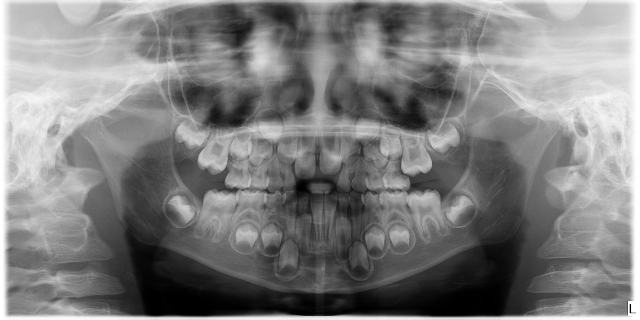
adult